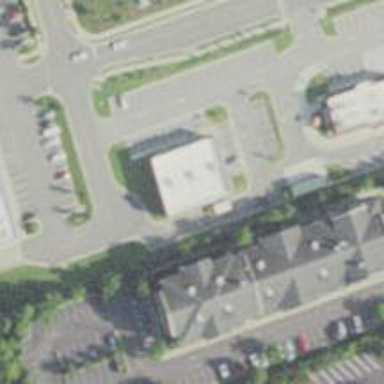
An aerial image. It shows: Commercial area.